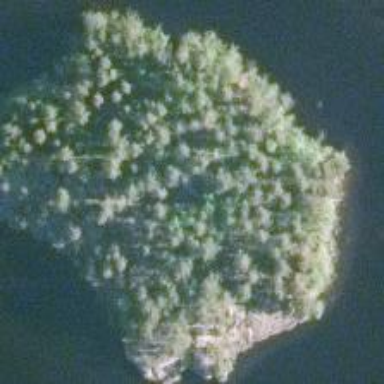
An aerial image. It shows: Islet covered with woodland.